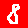
Digit: 8